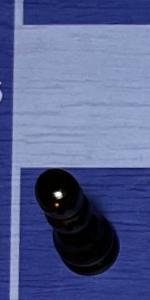
Label: Pawn_Black